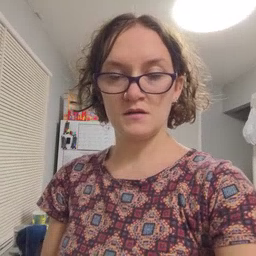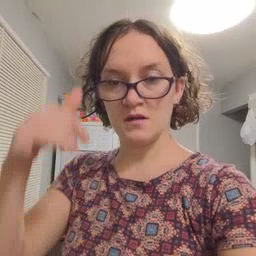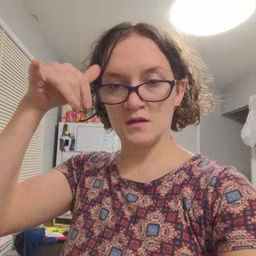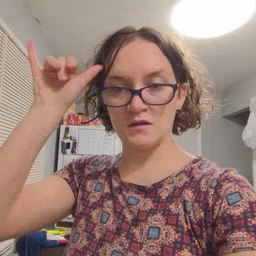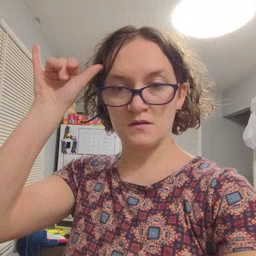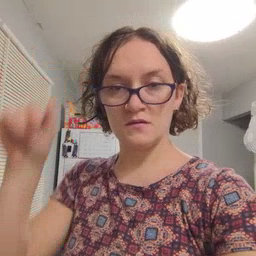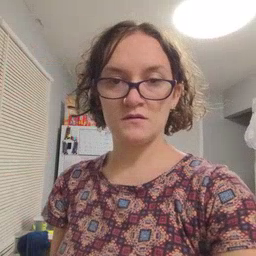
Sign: cow